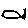
Label: fish